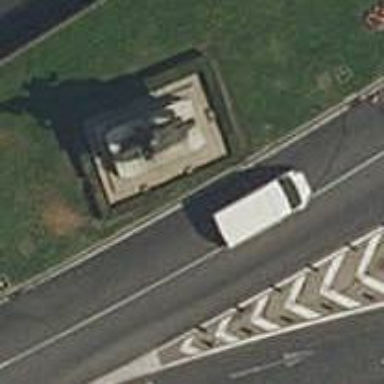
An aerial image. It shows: Historic monument featuring statue.